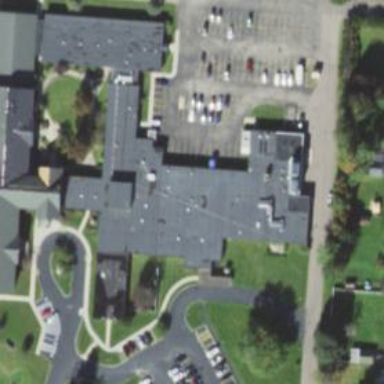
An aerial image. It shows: Nursing home.